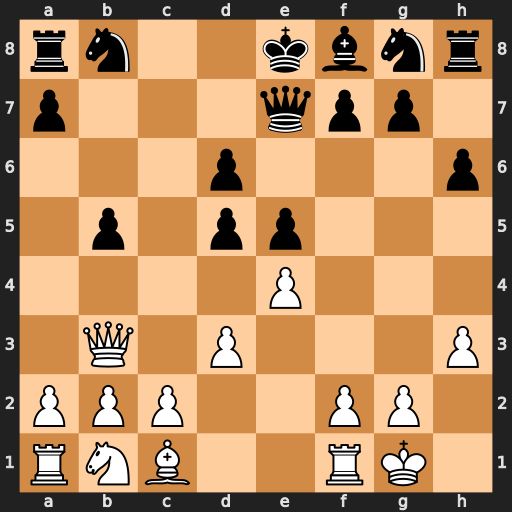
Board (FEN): rn2kbnr/p3qpp1/3p3p/1p1pp3/4P3/1Q1P3P/PPP2PP1/RNB2RK1
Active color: w
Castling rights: kq
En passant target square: -
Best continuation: Qxd5 Nf6 Qxa8